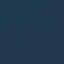
Label: SeaLake